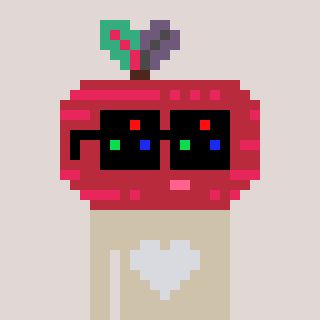
a pixel art character with square black sunglasses, a beet-shaped head and a bege-colored body on a warm background